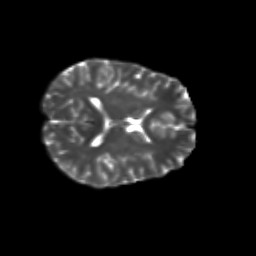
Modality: T2w
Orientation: axial
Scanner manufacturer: siemens
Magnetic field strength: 3 T
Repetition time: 9.2 s
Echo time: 0.084 s